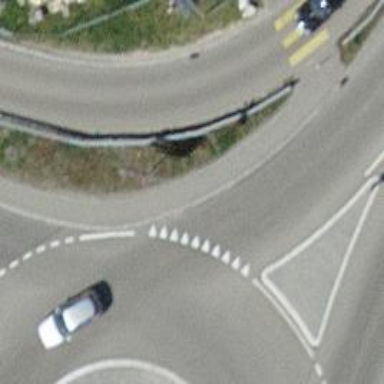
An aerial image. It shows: Road with "give way" sign.